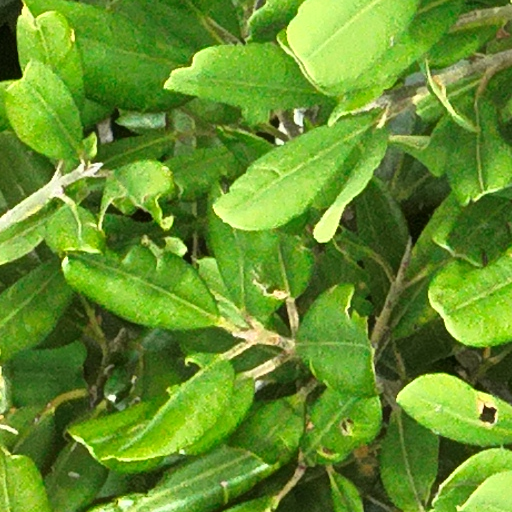
Species: Calophyllum longifolium
GBIF accepted scientific name: Calophyllum longifolium
Crown area (m\u00b2): 35.651